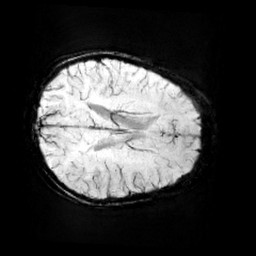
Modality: minIP
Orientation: axial
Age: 9
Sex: female
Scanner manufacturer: siemens
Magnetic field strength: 3 T
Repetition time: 0.027 s
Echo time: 0.02 s